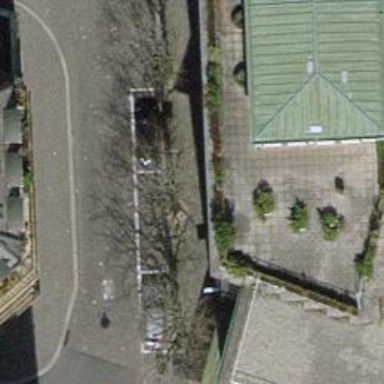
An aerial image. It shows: Urban tree adds touch of nature to the surroundings.